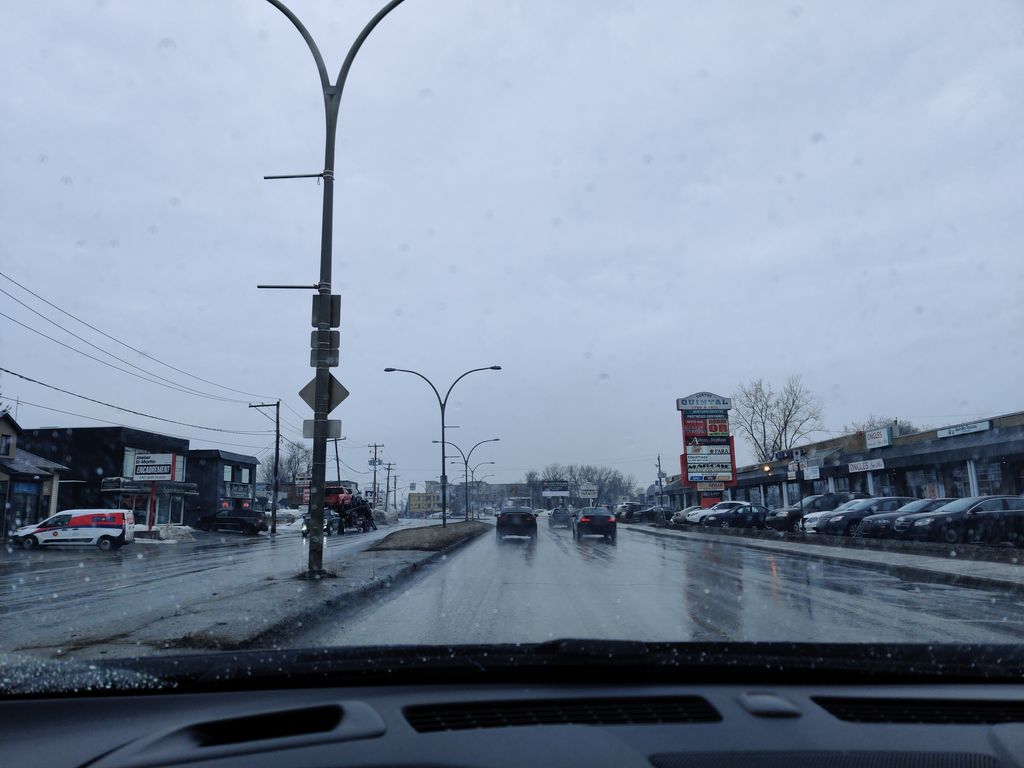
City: montreal